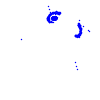
Particle: electron